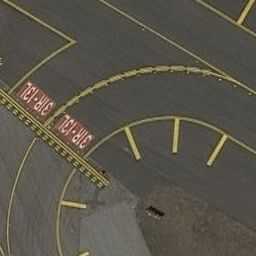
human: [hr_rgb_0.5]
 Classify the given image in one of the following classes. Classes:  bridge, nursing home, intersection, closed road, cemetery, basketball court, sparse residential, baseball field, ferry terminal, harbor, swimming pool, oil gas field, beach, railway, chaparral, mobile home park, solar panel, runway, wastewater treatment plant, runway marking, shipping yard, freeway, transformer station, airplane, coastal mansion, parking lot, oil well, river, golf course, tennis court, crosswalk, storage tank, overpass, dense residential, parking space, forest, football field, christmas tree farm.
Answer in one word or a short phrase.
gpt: runway marking